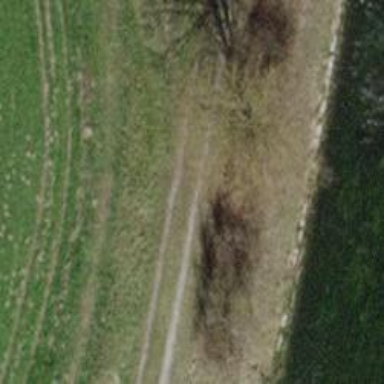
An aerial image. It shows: Compacted grade3 track used for agricultural vehicles.